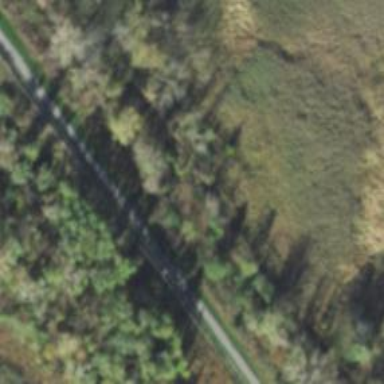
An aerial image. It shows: Abandoned light rail railway.